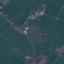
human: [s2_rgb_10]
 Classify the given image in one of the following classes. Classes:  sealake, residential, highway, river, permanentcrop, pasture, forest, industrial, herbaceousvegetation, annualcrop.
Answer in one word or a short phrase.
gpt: Pasture